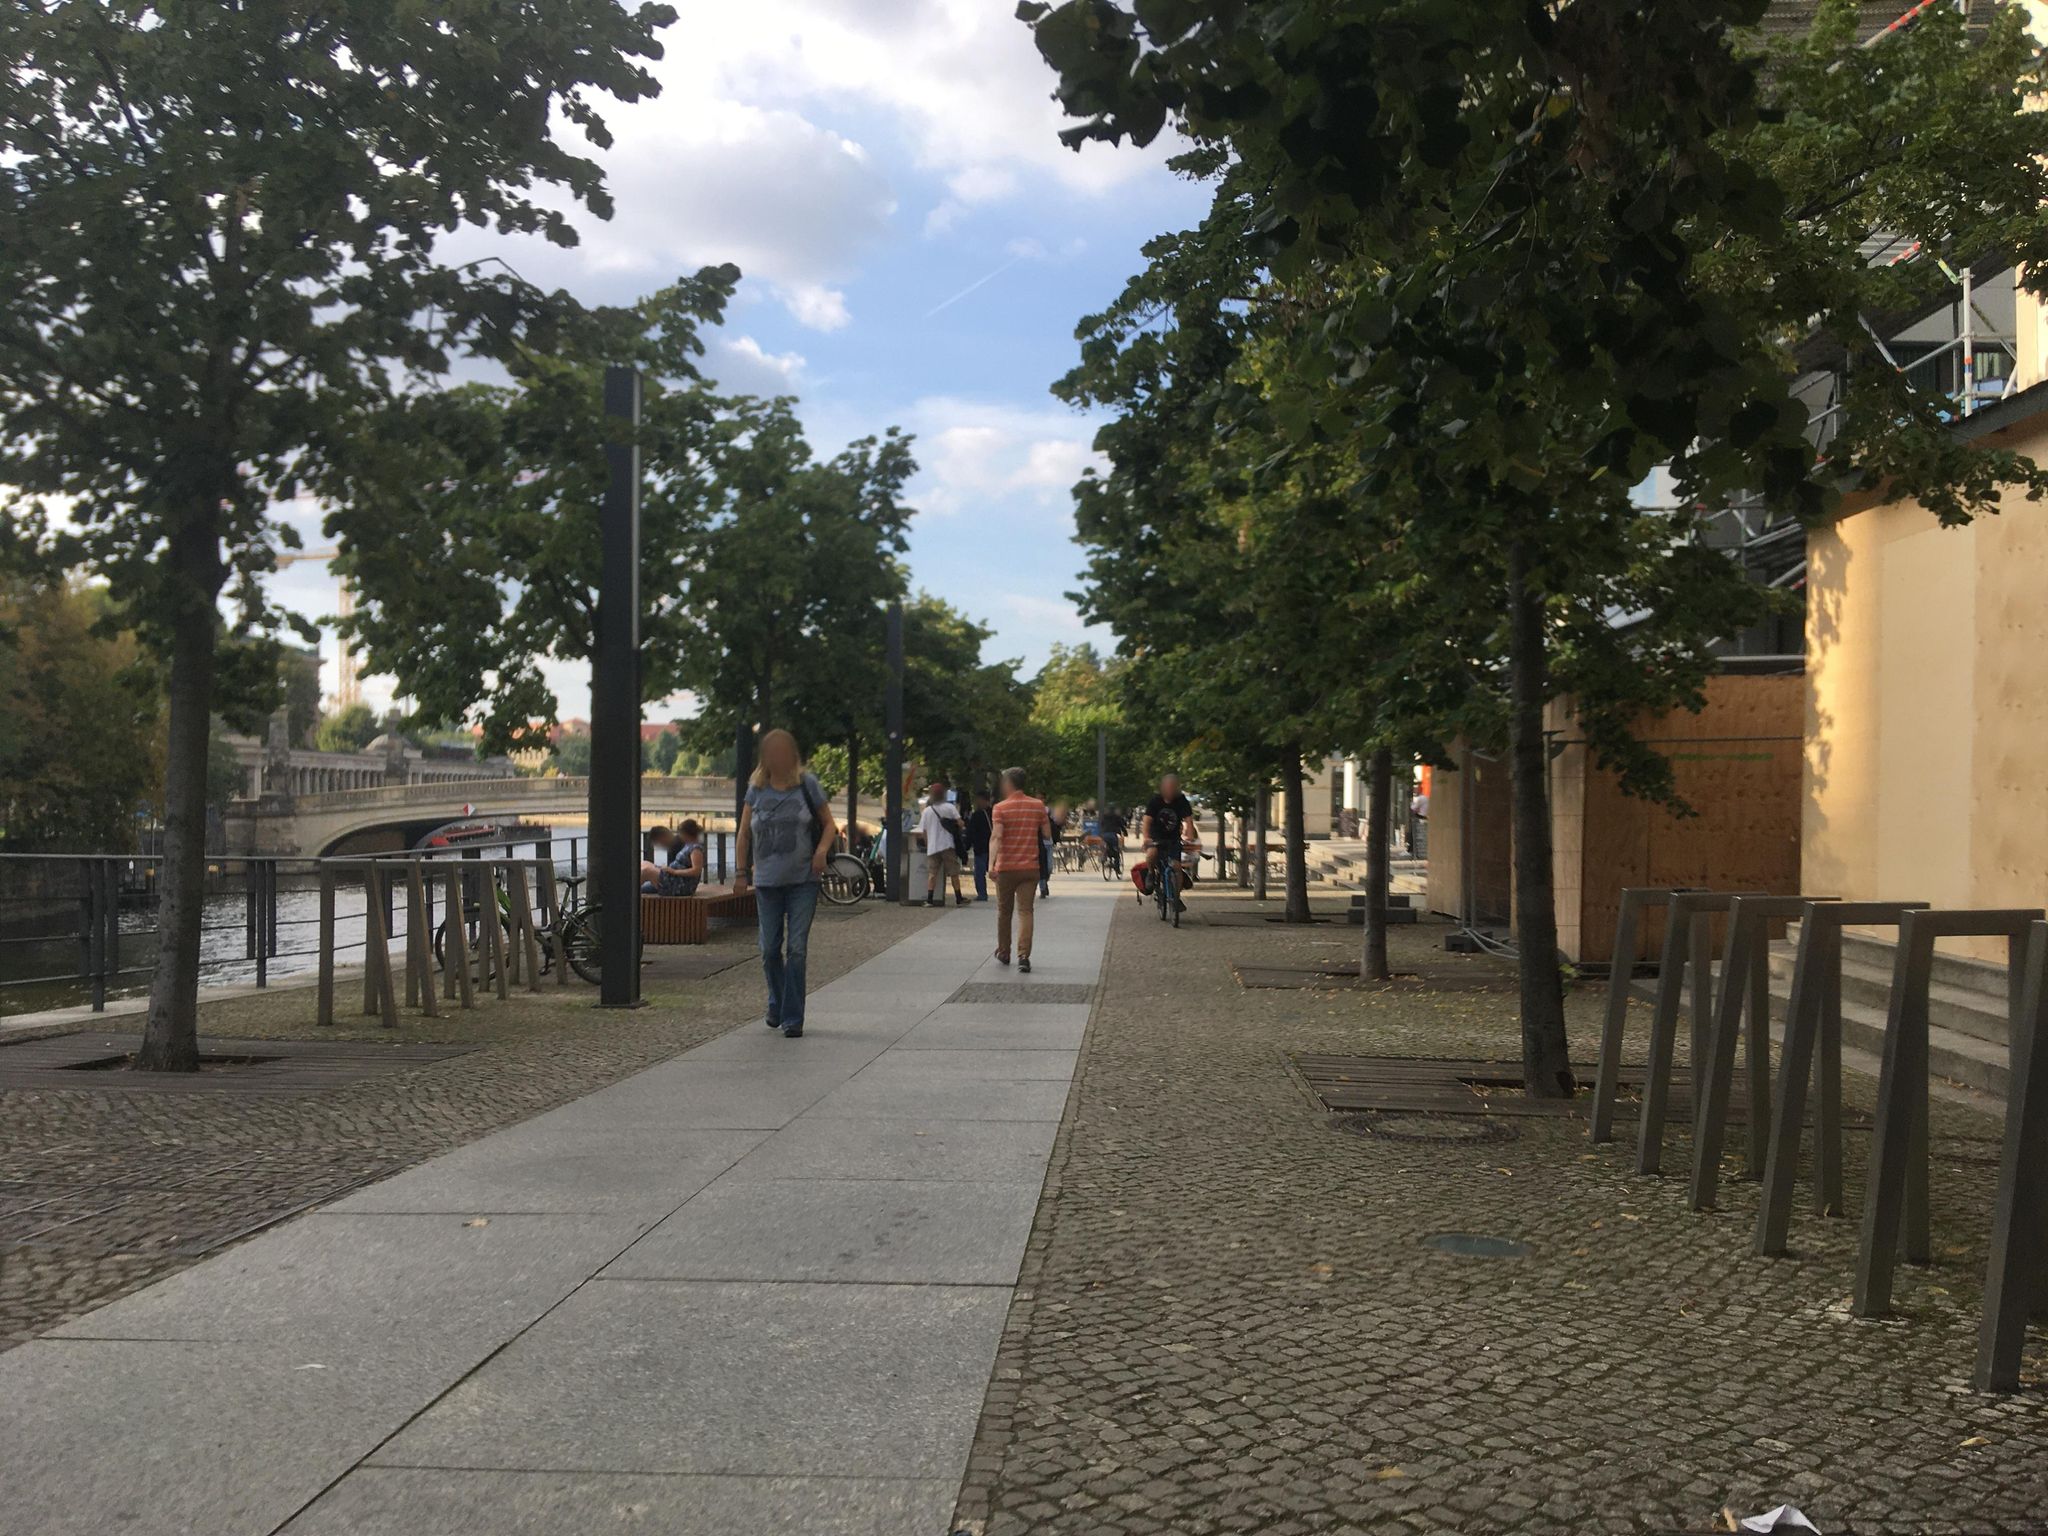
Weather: clear
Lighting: day
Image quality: good
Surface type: walking surface
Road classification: footway
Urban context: urban centre
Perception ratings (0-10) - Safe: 3.2, Lively: 7.69, Beautiful: 6.92, Boring: 2.98, Depressing: 1.53, Wealthy: 7.49